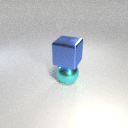
large blue metal cube above large cyan metal sphere